Question: I have a requirement where i have to filter my data based on datetime.I am retrieving data in server side and passing it to client side by serializing it.My date is in format(
"2014-01-01 12:00:00").Controls i used are Telerik RadDatePicker and RadSlider, upon the change of slider value i want to filter my data by adding hours to date selected and comparing it with my data. Is there any easy way to do it in javascript which will handle all the scenarios like handling leap year scenario as the date will change when the hours will exceed 24.

This is what solve my problem.
'''
function clientValueChange(sender, eventArgs) {
var hr = parseInt(sender._itemData[sender.get_value()].value);
if (dtWPSelDate == "")
return;
var arr = dtWPSelDate.split(' ')[0].split('-');
var dtt = new Date();
dtt.setYear(arr[0]);
dtt.setMonth(parseInt(arr[1]-1));
dtt.setDate(arr[2]);
if (eventArgs.get_oldValue() > eventArgs.get_newValue())
dtt.setHours(-hr,0,0);
else
dtt.setHours(hr,0,0);
dtt.setMinutes(0);
dtt.setSeconds(0);
if ((parseInt(hr) % 24) == 0) {
dtWPSelDate = dtt.format('yyyy-MM-dd 00:mm:ss');
}
else
dtWPSelDate = dtt.format('yyyy-MM-dd hh:mm:ss');
console.log(dtWPSelDate);
}
var dtWPSelDate ;
function DateSelected(sender, eventArgs) {
dtWPSelDate = eventArgs._newValue;
}
'''
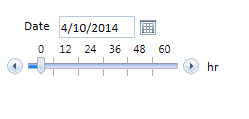
Answer: '''
var dateString = "4/10/2014"; //consider this as your date in string DataType
var dateArray = dateString.split("/");
var date = new Date(dateArray[2], Number(dateArray[1])-1, dateArray[0]);
//To add Hours
var hoursToBeAdded = 10;
date.setHours(hoursToBeAdded);
'''
Highlight point is you no need to worry about leap year which will be handled by javascript itself.